Field crop: tomato
Growth stage: 2
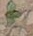
Species: solanum